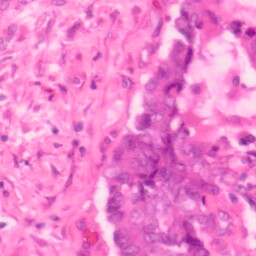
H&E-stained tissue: Colon